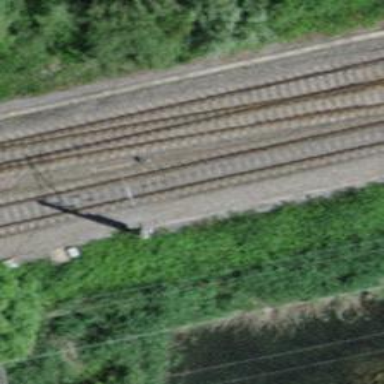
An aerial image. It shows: Single-track railway siding with electrified contact lines.